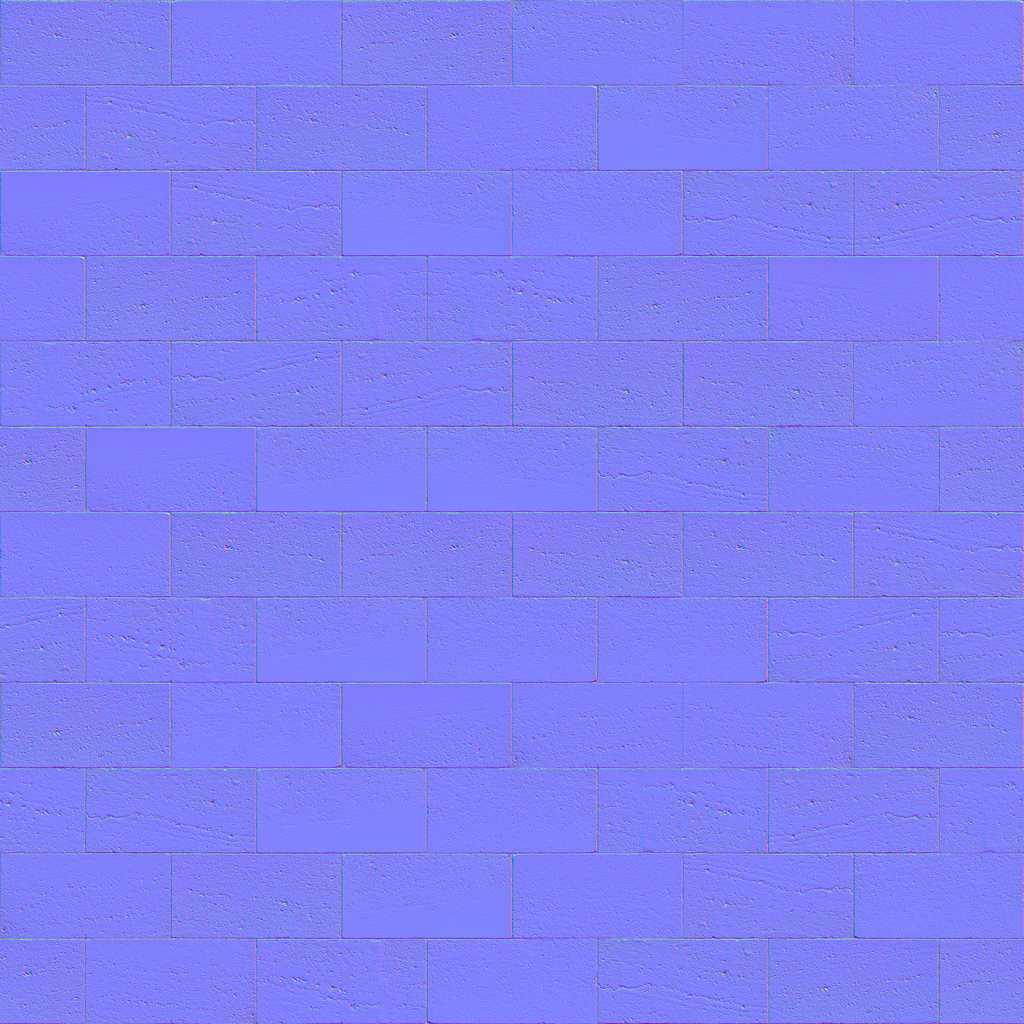
Texture map type: NormalGL